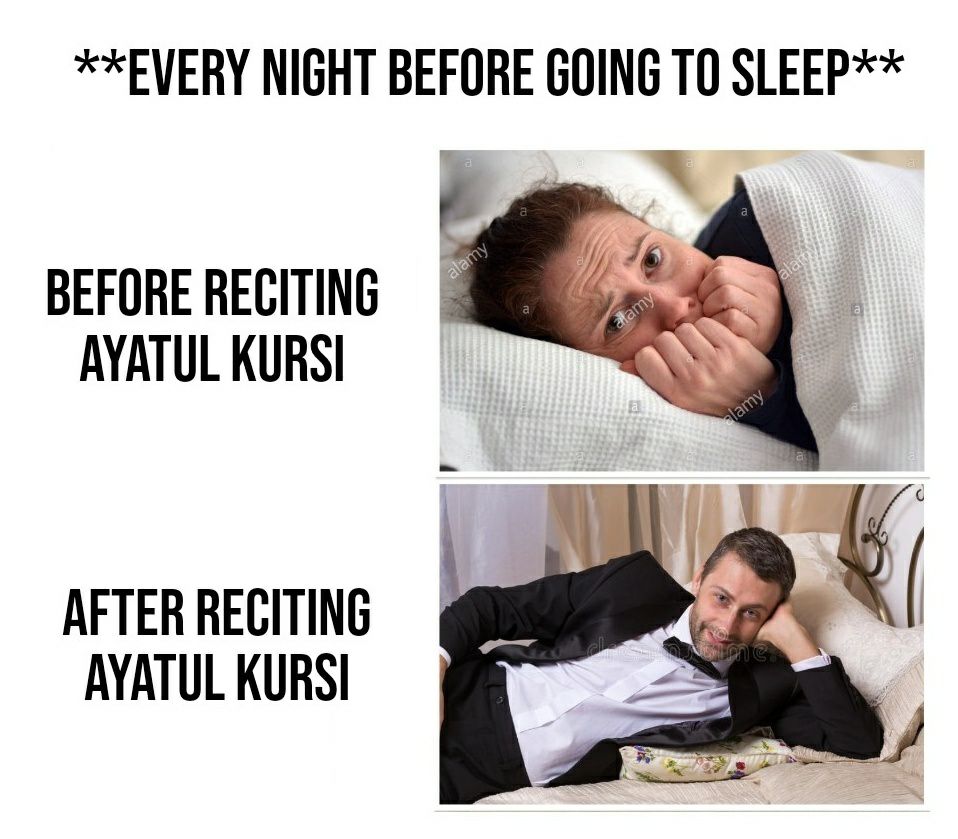
Caption: **EVERY NIGHT BEFORE GOING TO SLEEP**     BEFORE RECITING AYATUL KURSI       AFTER RECITING AYATUL KURSI
Label: non-hate